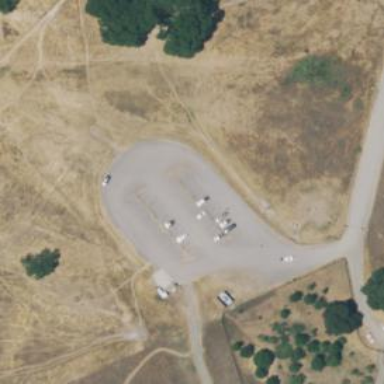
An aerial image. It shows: Unpaved parking aisle road for service vehicles.